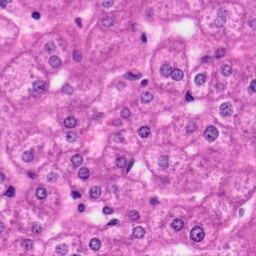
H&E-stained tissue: Liver